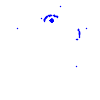
Particle: kaon